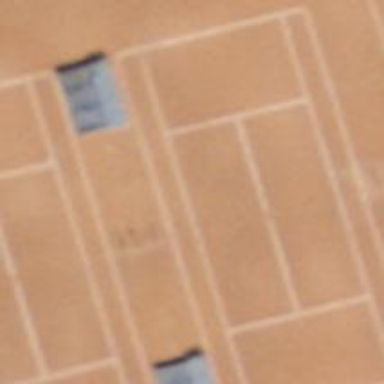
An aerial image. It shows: Sand tennis court on pitch for leisure land.